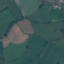
Label: Pasture